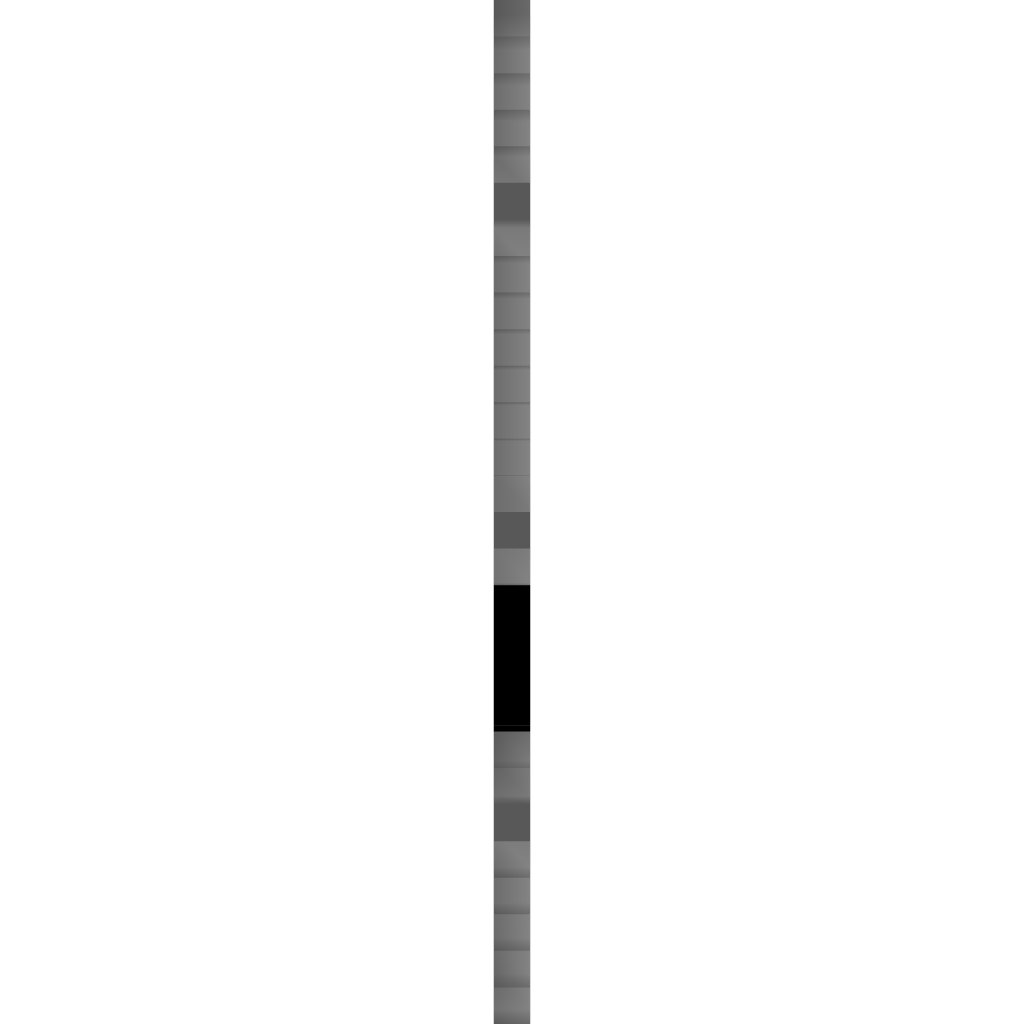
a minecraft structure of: Skull Man good quality